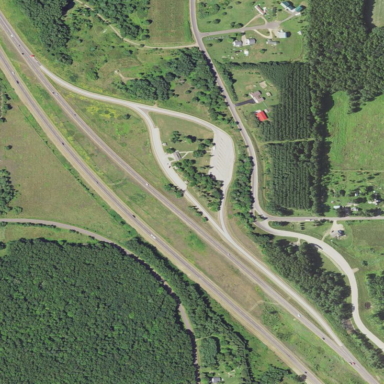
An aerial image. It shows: Rest area on the road.